Question: I have created a jsp file called top.jsp and a css file called top.css. My problem is that my top.jsp doesn't show the background color specified in top.css.
Code in top.css
'''
@CHARSET "ISO-8859-1";
body {
background-color: blue;
}
'''
Code in top.jsp
'''
<link rel="stylesheet" type="text/css" href="css/top.css"/>
'''
What do I need to do in order to make the background color blue?
Here is a picture of my file structure:

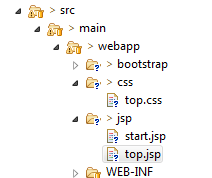
Answer: Your '<link rel="stylesheet" type="text/css" href="css/top.css"/>' statement is looking for a css folder inside the folder as the 'top.jsp' file. This means it's looking for your css in the wrong place: currently it's looking for -> '/jsp/css/top.css'
You actually want it to go up one level in the folder structure to be in the webapp folder and then into the css folder so you need to change your href to 'href="../css/top.css"' (the '..' takes you up to the webapp folder and out of the jsp folder).